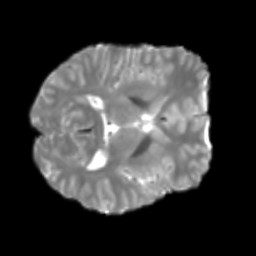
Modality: T2w
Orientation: axial
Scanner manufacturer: siemens
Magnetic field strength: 3 T
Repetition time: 4 s
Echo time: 0.0594 s